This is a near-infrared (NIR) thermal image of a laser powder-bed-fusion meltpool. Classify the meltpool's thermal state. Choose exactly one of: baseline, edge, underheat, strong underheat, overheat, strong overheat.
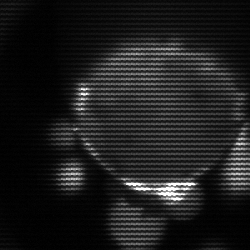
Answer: edge